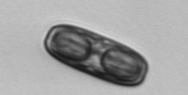
Label: Ephemera